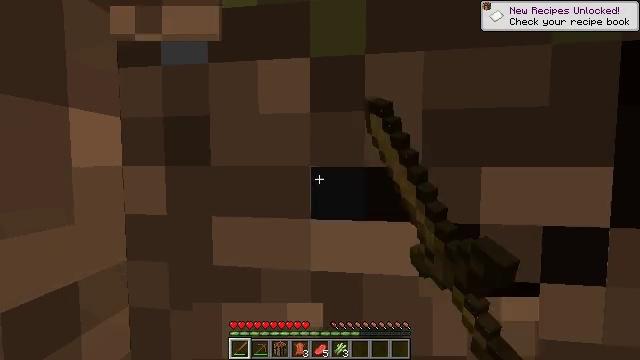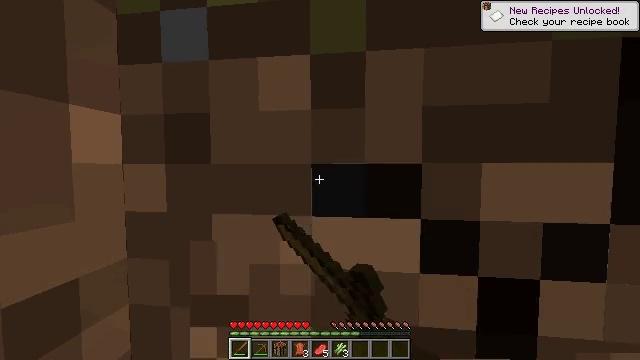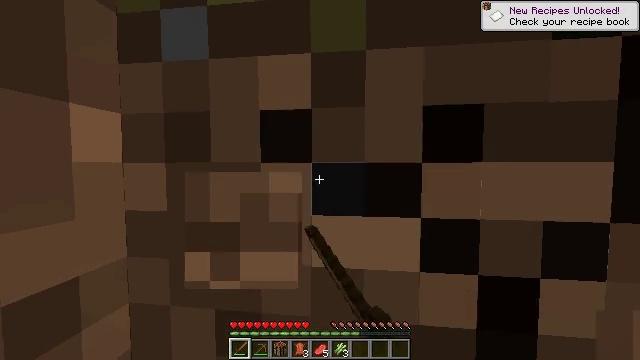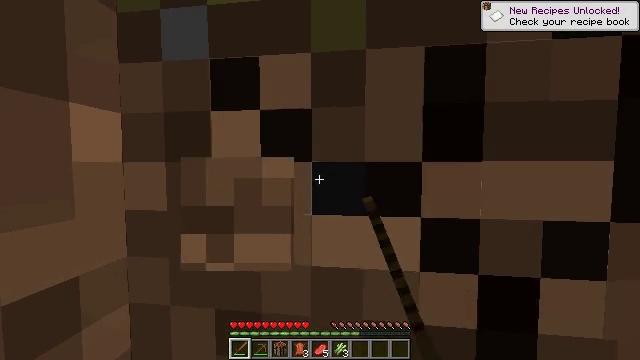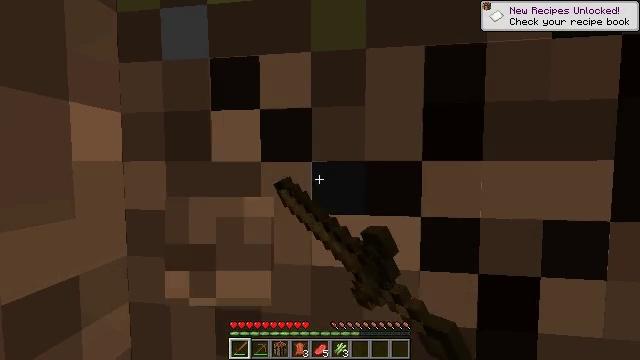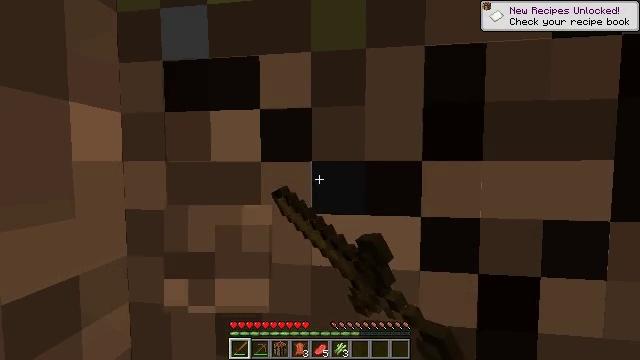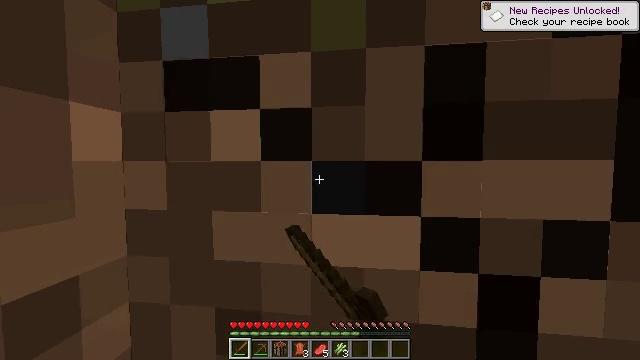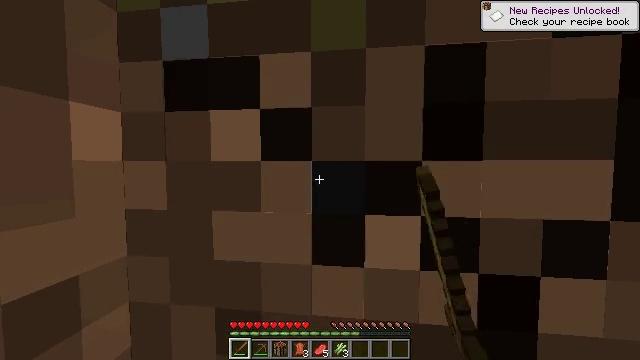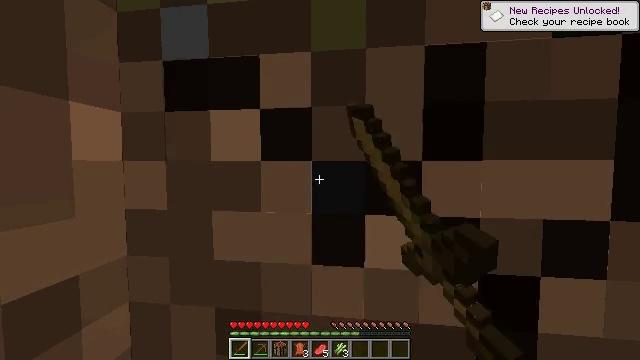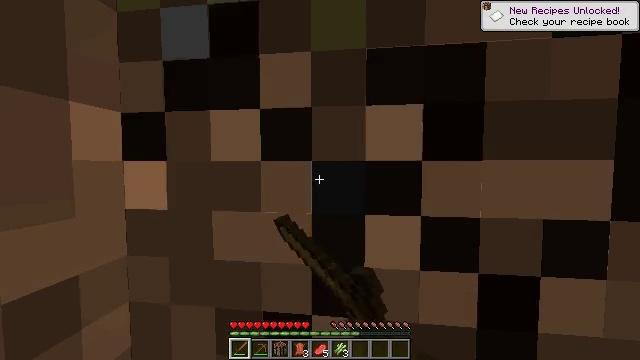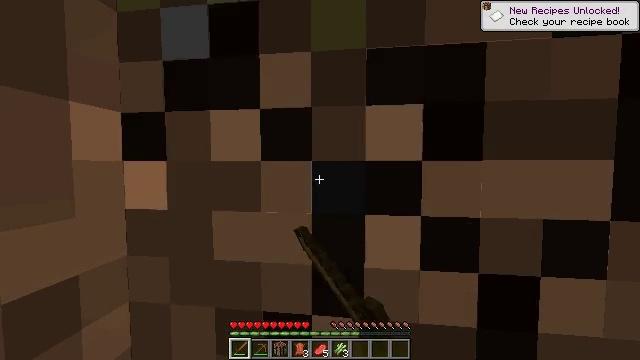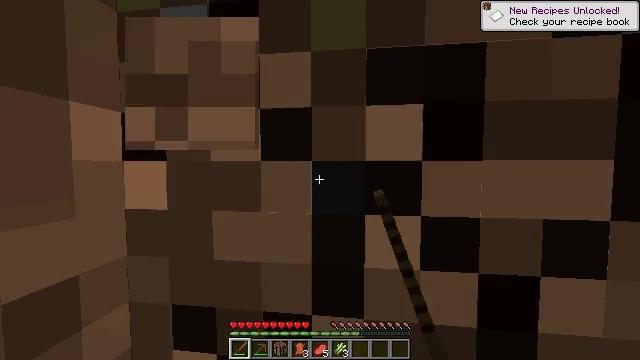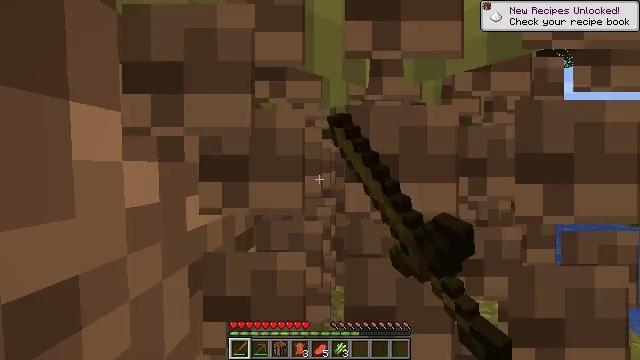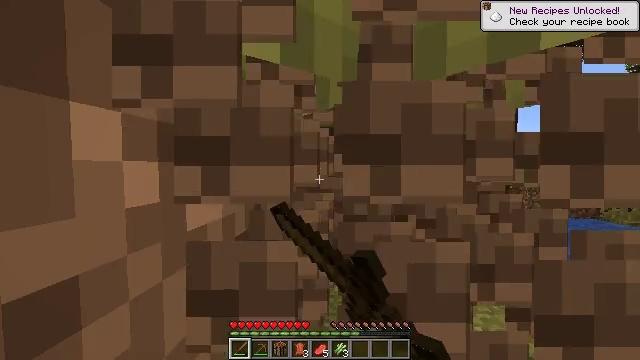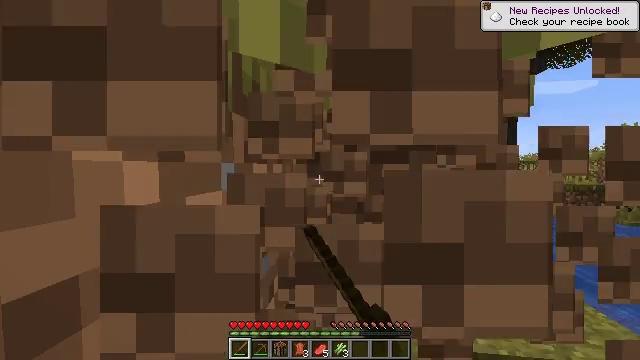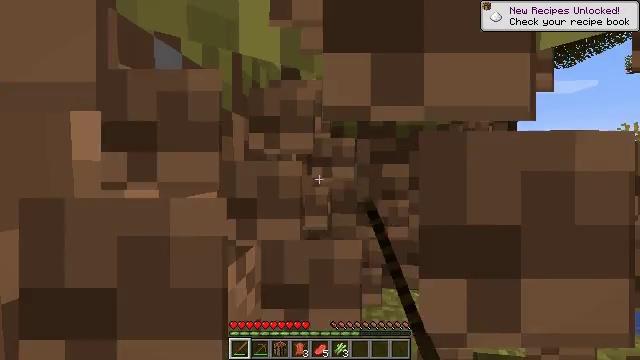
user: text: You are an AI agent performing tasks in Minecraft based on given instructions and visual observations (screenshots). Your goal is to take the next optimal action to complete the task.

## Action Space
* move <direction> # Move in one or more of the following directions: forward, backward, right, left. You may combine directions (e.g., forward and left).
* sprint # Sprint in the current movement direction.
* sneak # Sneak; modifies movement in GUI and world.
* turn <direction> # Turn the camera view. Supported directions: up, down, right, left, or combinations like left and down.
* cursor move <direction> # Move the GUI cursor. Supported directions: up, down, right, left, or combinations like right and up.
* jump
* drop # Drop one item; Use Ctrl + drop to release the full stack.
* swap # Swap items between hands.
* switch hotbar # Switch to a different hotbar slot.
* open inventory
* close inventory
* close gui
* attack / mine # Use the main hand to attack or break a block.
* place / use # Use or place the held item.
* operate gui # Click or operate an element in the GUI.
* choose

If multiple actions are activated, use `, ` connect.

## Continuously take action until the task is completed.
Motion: motion action
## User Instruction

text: Collect the grass block using a shovel.
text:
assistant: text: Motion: attack / mine
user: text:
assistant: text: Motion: attack / mine
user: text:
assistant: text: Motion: attack / mine
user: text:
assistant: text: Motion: attack / mine
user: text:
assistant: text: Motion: attack / mine
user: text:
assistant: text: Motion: attack / mine
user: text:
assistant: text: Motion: attack / mine
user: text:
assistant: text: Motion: attack / mine
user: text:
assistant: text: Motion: attack / mine
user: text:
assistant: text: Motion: attack / mine
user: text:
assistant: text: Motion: attack / mine
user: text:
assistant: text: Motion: attack / mine
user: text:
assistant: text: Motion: attack / mine
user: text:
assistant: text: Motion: attack / mine
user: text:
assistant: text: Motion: attack / mine
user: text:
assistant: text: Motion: attack / mine
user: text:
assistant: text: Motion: attack / mine